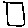
Label: square